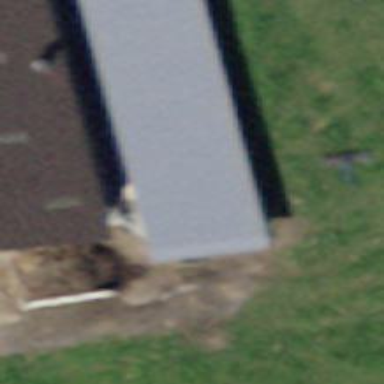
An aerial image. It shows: Farm auxiliary building.